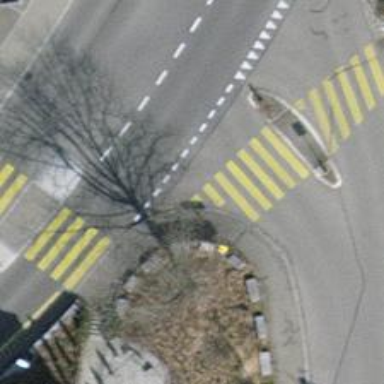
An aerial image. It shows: Kerb serving as barrier.